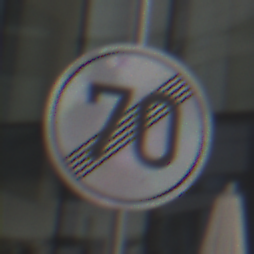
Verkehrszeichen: EndeGeschwindigkeit70
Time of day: Midday
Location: Outdoor (Urban)
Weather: Overcast
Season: NotSpecified
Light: Natural